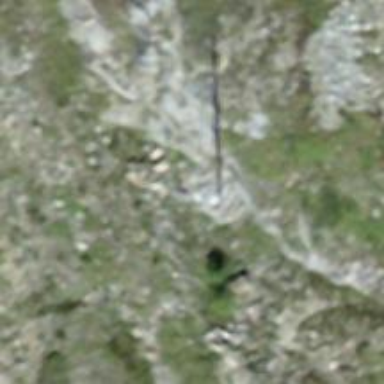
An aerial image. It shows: Power pole.